Field crop: maize
Growth stage: 2
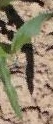
Species: maize